Question: How can I create this table with HTML?

I tried it but not sure how to do it correctly.
My code:
'''
<table border=1 cellpadding=0 cellspacing=0>
<tr>
<td>&nbsp;&nbsp;&nbsp;</td>
<td>&nbsp;&nbsp;&nbsp;</td>
<td colspan="2">&nbsp;&nbsp;&nbsp;</td>
</tr>
<tr>
<td colspan=2>&nbsp;&nbsp;&nbsp;</td>
<td>&nbsp;&nbsp;&nbsp;</td>
<td>&nbsp;&nbsp;&nbsp;</td>
</tr>
</table>
'''
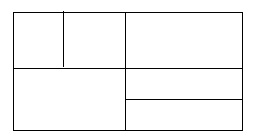
Answer: Use 'rowspan' and 'colspan' attributes.
The table has 3 columns (cells) and 3 rows:
'''
<table>
<tr>
<td>&nbsp;</td>
<td>&nbsp;</td>
<td>&nbsp;</td>
</tr>
<tr>
<td colspan="2" rowspan="2">&nbsp;</td>
<td>&nbsp;</td>
</tr>
<tr>
<!-- <td> from prev <tr> here with colspan="2" and rowspan="2" -->
<td>&nbsp;</td>
</tr>
</table>
'''
Make sure that every row ('<tr>') has always the same count of cells/columns ('<td>').
An '<td>' with 'colspan="2"' counts as '2'.
- '<tr>'- - '<td>''<tr>''colspan="2"''rowspan="2"''<td>'